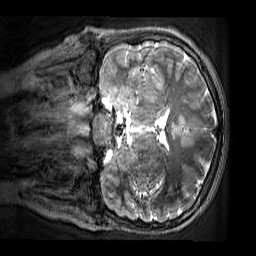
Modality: T2w
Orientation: coronal
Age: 11
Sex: male
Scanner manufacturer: siemens
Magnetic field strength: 3 T
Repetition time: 3.2 s
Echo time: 0.408 s